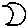
Label: moon